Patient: sex M, age 65
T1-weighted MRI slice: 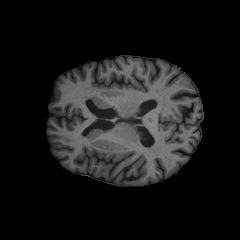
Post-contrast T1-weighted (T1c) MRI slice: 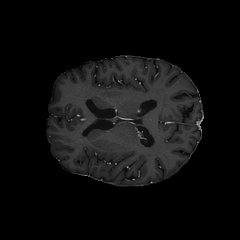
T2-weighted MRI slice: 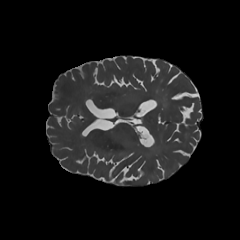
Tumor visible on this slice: no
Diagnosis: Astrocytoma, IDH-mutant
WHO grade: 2